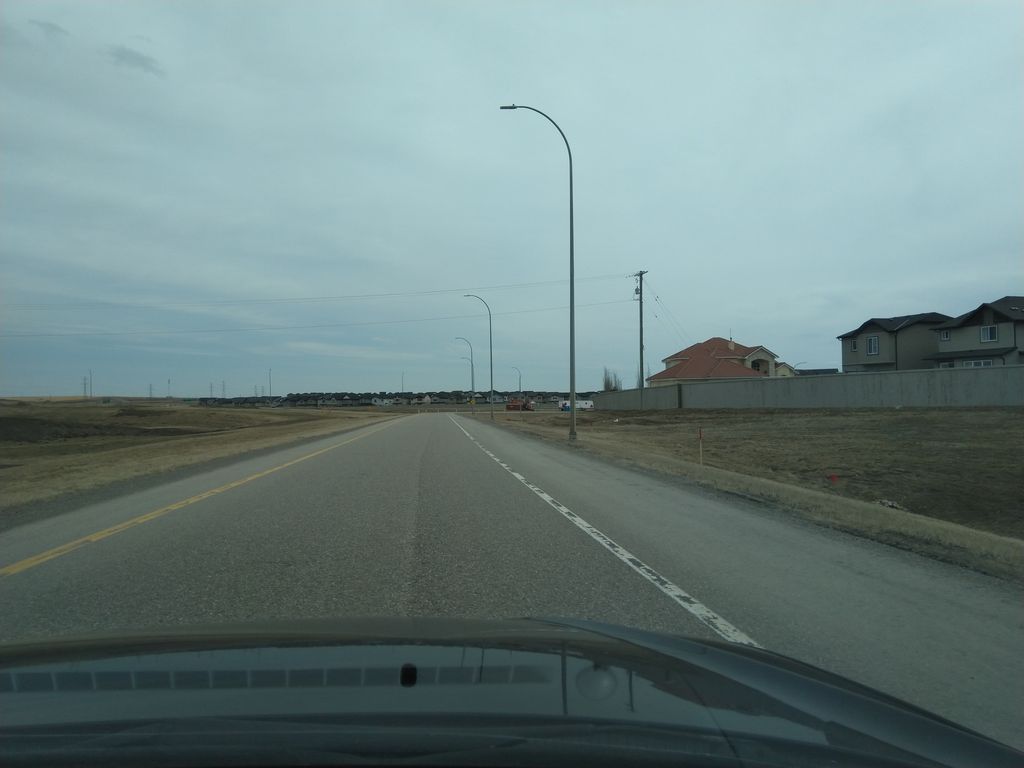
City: calgary